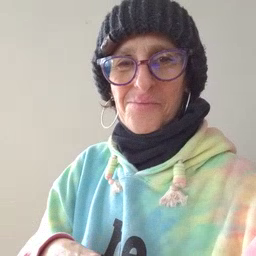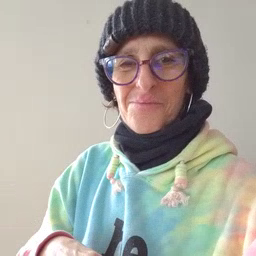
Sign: nap